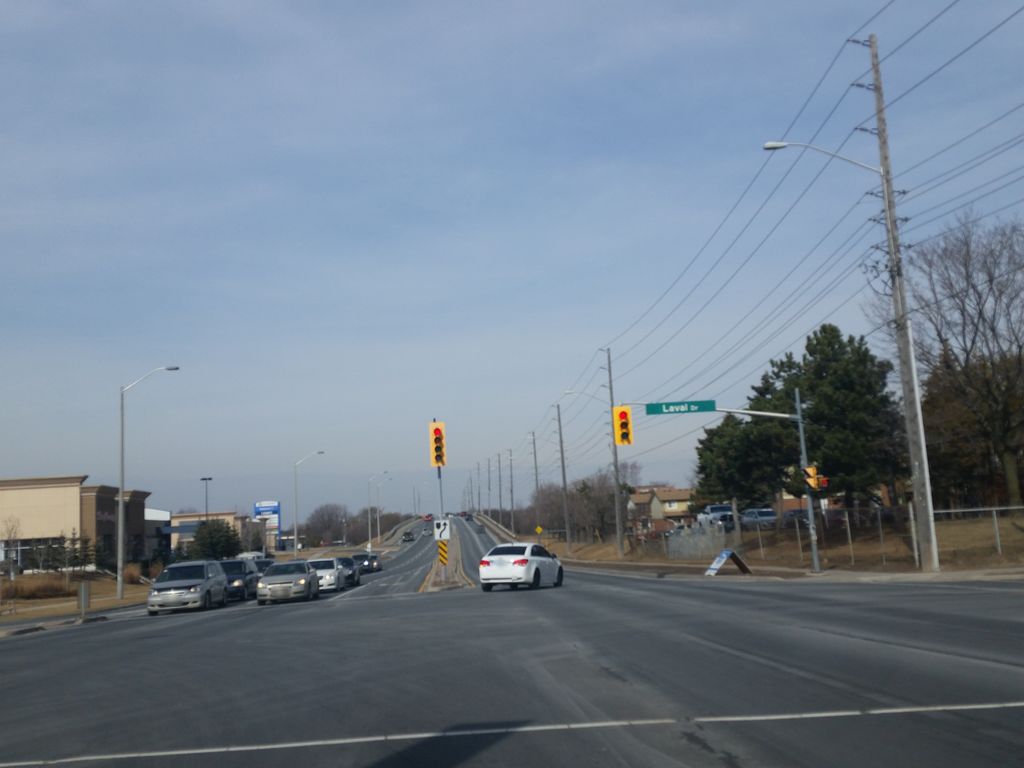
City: toronto